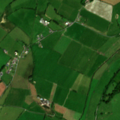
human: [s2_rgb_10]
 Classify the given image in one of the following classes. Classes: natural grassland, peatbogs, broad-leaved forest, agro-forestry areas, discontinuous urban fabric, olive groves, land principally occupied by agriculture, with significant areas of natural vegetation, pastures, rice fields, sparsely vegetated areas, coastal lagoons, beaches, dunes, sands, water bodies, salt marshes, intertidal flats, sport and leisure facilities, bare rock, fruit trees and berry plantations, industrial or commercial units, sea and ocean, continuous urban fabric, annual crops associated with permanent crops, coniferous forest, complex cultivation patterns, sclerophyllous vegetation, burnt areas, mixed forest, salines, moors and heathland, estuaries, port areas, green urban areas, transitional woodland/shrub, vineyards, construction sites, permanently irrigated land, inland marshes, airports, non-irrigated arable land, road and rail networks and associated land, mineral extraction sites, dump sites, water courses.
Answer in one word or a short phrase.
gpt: pastures, complex cultivation patterns